Aerial crown-view tile of a tropical tree (Barro Colorado Island, Panama), acquired 20240918:
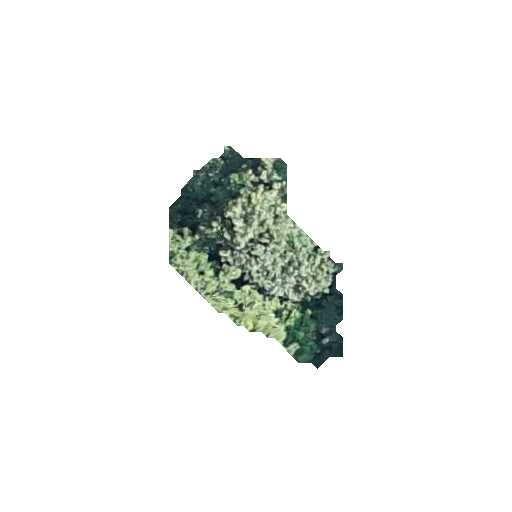
Species: Luehea seemannii
GBIF accepted scientific name: Luehea seemannii
Crown area: 36.536 m²